Question: Im creating a custom ui alert view. All works ok except any background image that is used for the custom alert has the standard blue overlay over the top of it. Anyway I can get rid of this?
(the telephone is the 'backgroundImage' for the alert view)

.m of custom class
'''
@synthesize backgroundImage, alertText;
- (id)initWithImage:(UIImage *)image text:(NSString *)text {
if (self = [super init]) {
alertTextLabel = [[UILabel alloc] initWithFrame:CGRectZero];
alertTextLabel.textColor = [UIColor whiteColor];
alertTextLabel.backgroundColor = [UIColor clearColor];
alertTextLabel.font = [UIFont boldSystemFontOfSize:28.0];
[self addSubview:alertTextLabel];
self.backgroundImage = image;
self.alertText = text;
}
return self;
}
- (void) setAlertText:(NSString *)text {
alertTextLabel.text = text;
}
- (NSString *) alertText {
return alertTextLabel.text;
}
- (void)drawRect:(CGRect)rect {
//CGContextRef ctx = UIGraphicsGetCurrentContext();
CGSize imageSize = self.backgroundImage.size;
//CGContextDrawImage(ctx, CGRectMake(0, 0, imageSize.width, imageSize.height), self.backgroundImage.CGImage);
[self.backgroundImage drawInRect:CGRectMake(0, 0, imageSize.width, imageSize.height)];
}
- (void) layoutSubviews {
alertTextLabel.transform = CGAffineTransformIdentity;
[alertTextLabel sizeToFit];
CGRect textRect = alertTextLabel.frame;
textRect.origin.x = (CGRectGetWidth(self.bounds) - CGRectGetWidth(textRect)) / 2;
textRect.origin.y = (CGRectGetHeight(self.bounds) - CGRectGetHeight(textRect)) / 2;
textRect.origin.y -= 0.0;
alertTextLabel.frame = textRect;
alertTextLabel.transform = CGAffineTransformMakeRotation(- M_PI * .08);
}
- (void) show {
[super show];
CGSize imageSize = self.backgroundImage.size;
self.bounds = CGRectMake(0, 0, imageSize.width, imageSize.height);
}
'''
Called in my Viewcontroller for the alert
IBAction:
'''
UIImage *backgroundImage = [UIImage imageNamed:@"Telephone.png"];
alert = [[JKCustomAlert alloc] initWithImage:backgroundImage text:NSLocalizedString(@"Title", nil)];
[alert show];
[self performSelector:@selector(hideAlert) withObject:nil afterDelay:4.0];
'''
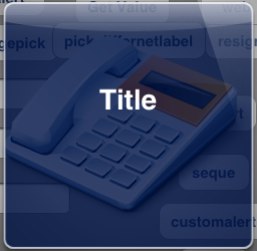
Answer: AS per the ios documentation
> Subclassing NotesThe UIAlertView class is intended to be used as-is and does not
support subclassing. The view hierarchy for this class is private and
must not be modified.
<URL>
This is probably why you are having trouble modifying the background.
Anyways, What you are looking to do is a simple custom view. Make your own customized view and make it behave like an alert view yourself.
It is very easy.